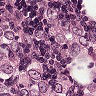
Metastatic tissue present: yes